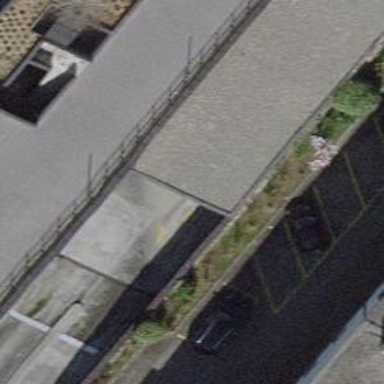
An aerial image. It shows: Parking entrance.